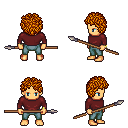
a pixel art fantasy rpg character, male body template, human, tanned skin, maroon long-sleeve shirt, teal pants, dark blonde curly afro hairstyle, bracelets, spear, four views (front, back, left, right), 2x2 character sprite sheet, small pixel art, hard edges, no anti-aliasing